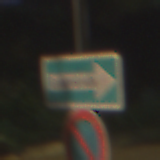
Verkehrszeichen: EinbahnstrasseRechtsweisend
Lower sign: EingeschraenktesHalteverbot
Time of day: Night
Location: Outdoor (Suburban)
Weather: PartlyCloudy
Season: NotSpecified
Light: Artificial